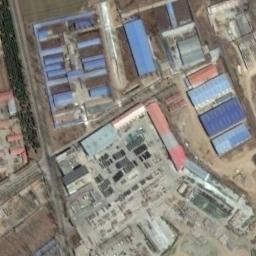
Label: industrial_area